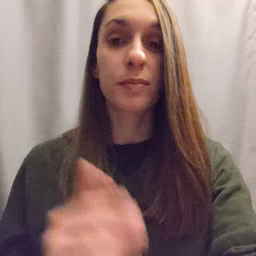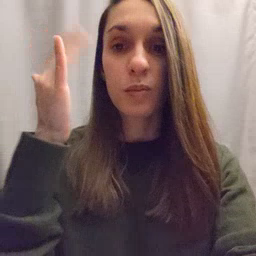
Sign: why